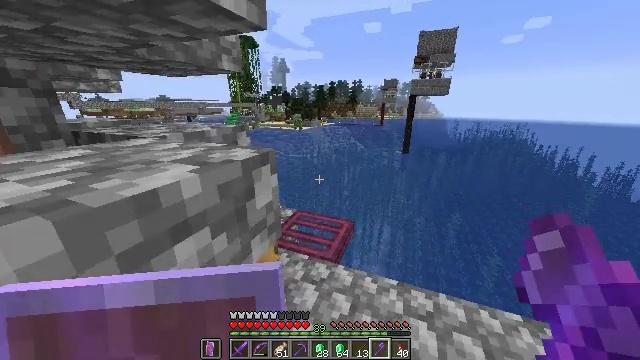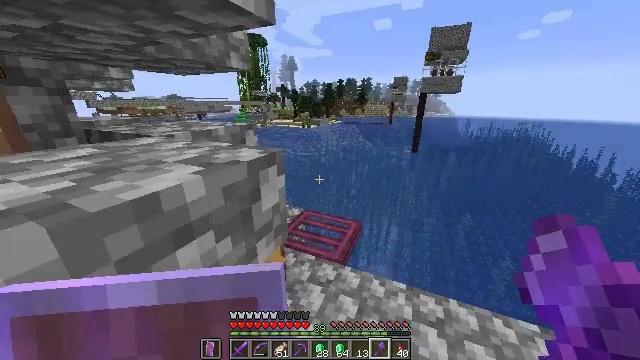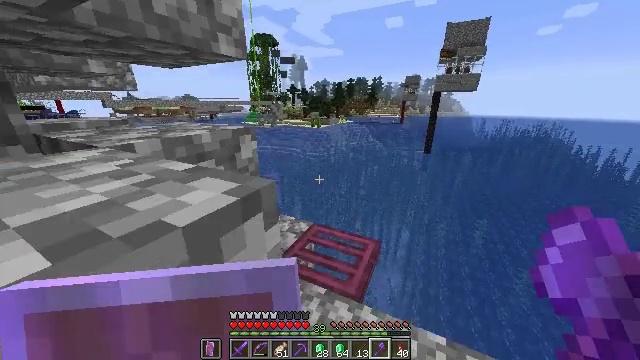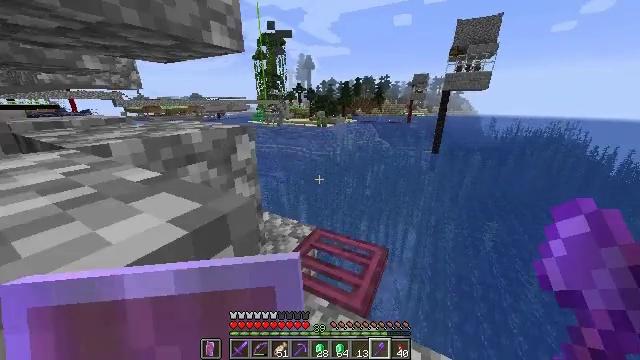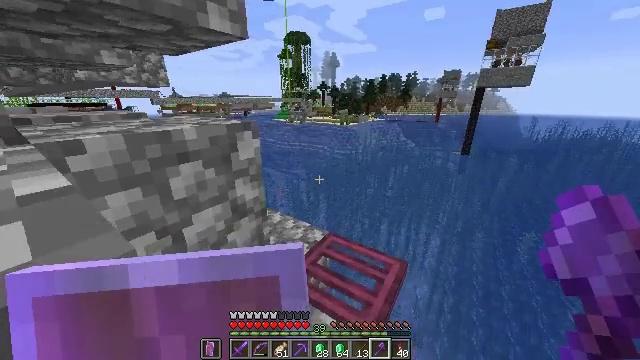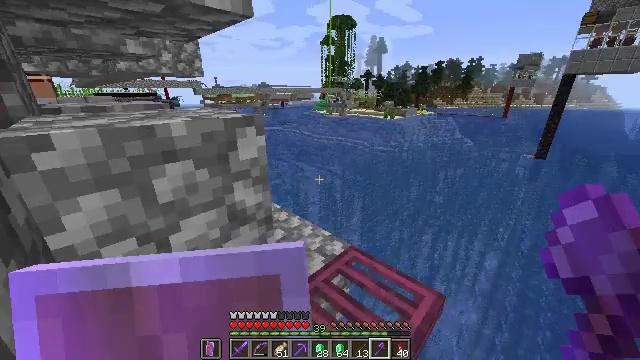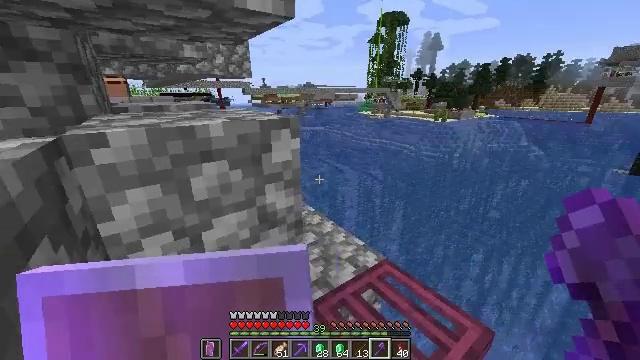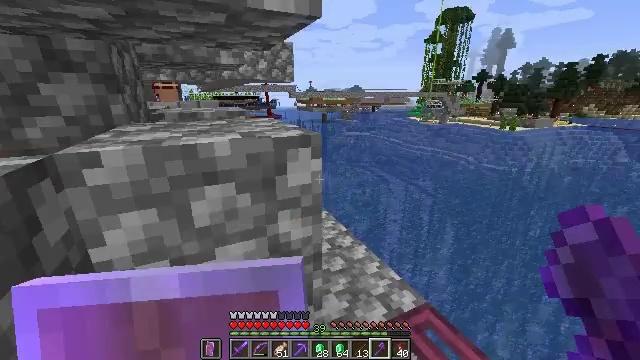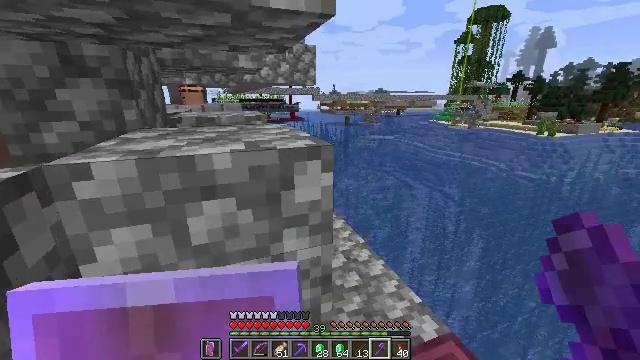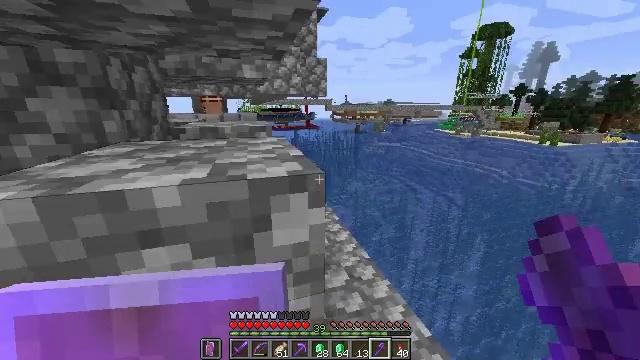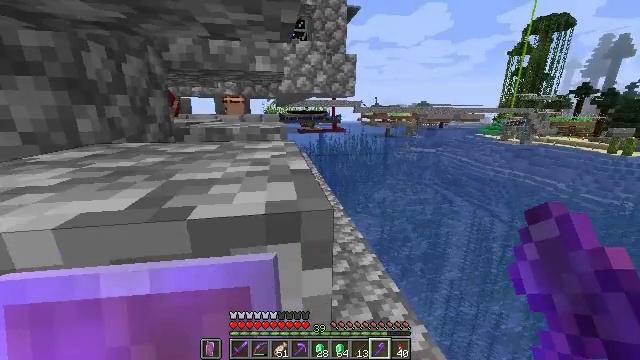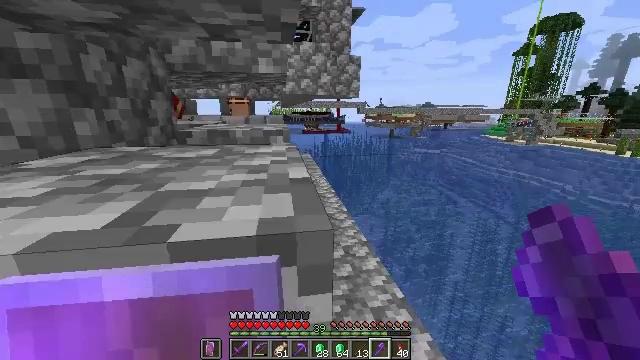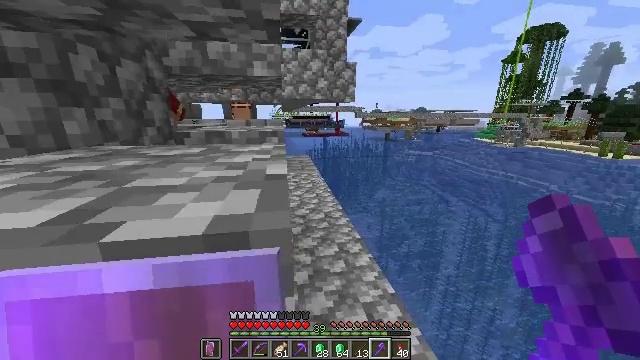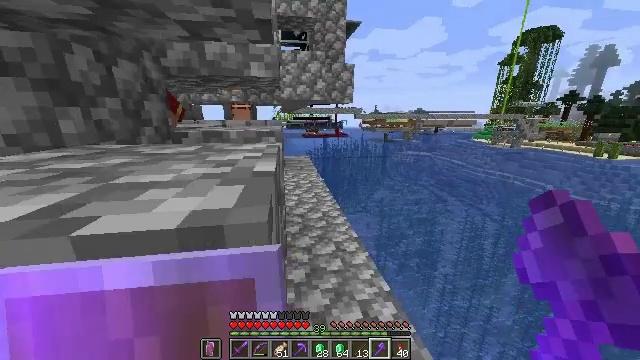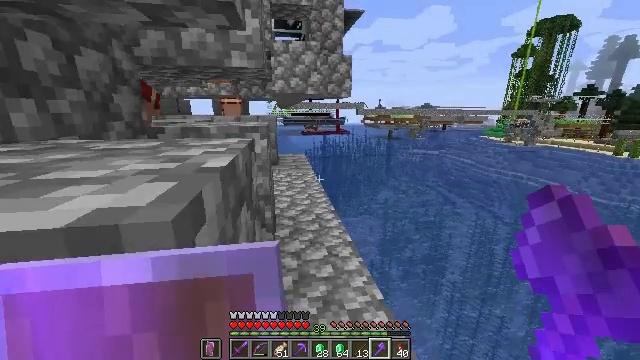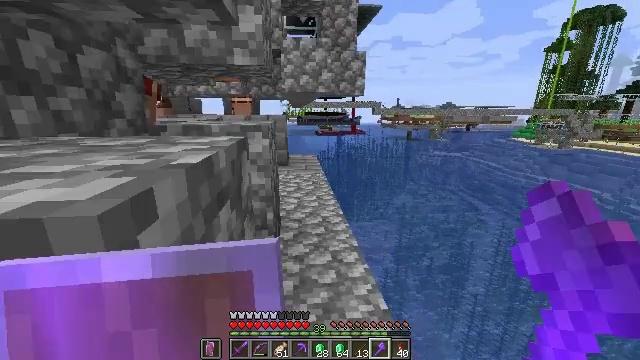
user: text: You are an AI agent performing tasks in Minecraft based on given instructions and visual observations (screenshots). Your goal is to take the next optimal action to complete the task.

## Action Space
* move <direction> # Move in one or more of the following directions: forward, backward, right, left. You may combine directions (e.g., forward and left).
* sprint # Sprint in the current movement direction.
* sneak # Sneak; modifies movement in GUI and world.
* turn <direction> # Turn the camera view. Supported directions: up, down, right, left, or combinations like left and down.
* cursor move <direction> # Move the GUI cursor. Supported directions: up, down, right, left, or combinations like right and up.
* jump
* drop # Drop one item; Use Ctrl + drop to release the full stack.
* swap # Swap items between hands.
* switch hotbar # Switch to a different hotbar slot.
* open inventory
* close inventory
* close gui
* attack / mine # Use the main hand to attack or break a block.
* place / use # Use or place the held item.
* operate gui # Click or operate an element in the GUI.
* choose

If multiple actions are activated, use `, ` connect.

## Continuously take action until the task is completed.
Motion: motion action
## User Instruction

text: Smelt some clay in the furnace to produce a brick.
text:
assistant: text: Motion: move forward, sprint, turn left
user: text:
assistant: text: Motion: move forward, sprint, turn left
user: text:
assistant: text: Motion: move forward, sprint, turn left
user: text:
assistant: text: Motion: move forward, sprint, turn left
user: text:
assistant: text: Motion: move forward, sprint, turn left
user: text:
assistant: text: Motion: move forward, sprint, turn left
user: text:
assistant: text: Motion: move forward, sprint, turn left and up
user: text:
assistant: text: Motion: move forward, sprint, turn left
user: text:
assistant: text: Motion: move forward, sprint, turn left
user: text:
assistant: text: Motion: move forward, sprint, turn left and up
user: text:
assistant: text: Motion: move forward, sprint, turn left
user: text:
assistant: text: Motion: move forward, sprint
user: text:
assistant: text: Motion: move forward, sprint
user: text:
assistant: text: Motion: move forward and move right, sprint
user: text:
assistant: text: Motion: move forward and move right, sprint, turn left
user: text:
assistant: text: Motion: move forward and move right, sprint, turn left and up
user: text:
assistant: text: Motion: move forward and move right, sprint, turn left and up
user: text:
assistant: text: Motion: move forward, sprint, turn left
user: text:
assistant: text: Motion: move forward, sprint
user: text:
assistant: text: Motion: move forward, sprint
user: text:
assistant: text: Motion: move forward, sprint
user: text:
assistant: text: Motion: move forward, sprint
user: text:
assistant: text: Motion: move forward, sprint
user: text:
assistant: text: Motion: move forward, sprint
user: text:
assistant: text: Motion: move forward, sprint
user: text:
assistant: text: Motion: move forward, sprint
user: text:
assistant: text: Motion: move forward and move right, sprint
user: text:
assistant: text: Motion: move forward and move right, sprint
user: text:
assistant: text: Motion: move forward and move right, sprint, turn left
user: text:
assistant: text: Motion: move forward and move right, sprint, turn left